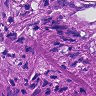
Metastatic tissue present: yes